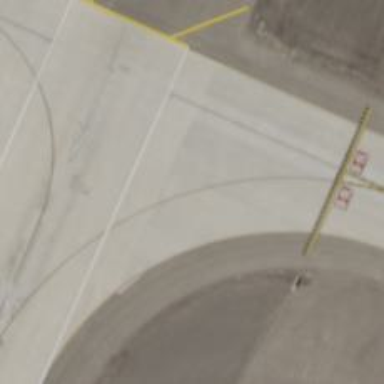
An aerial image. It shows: Image of taxiway at airport.